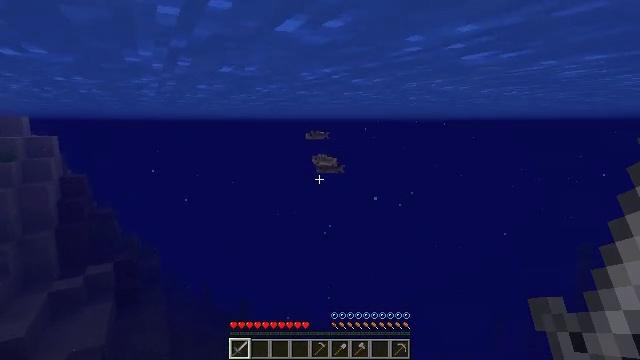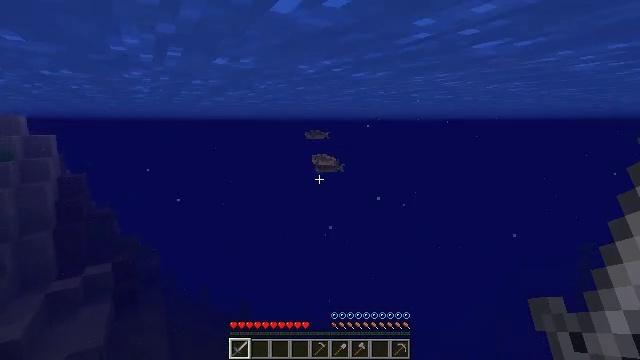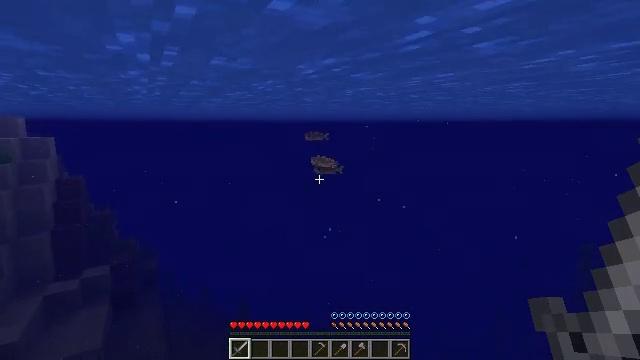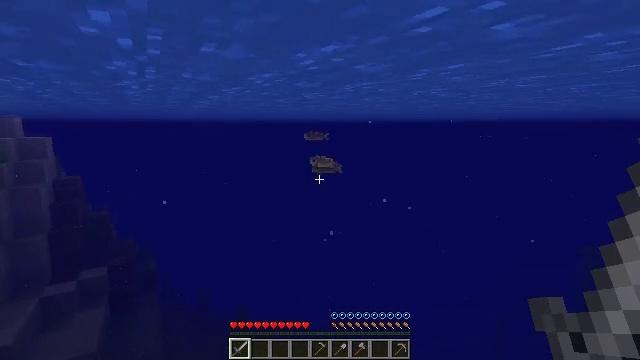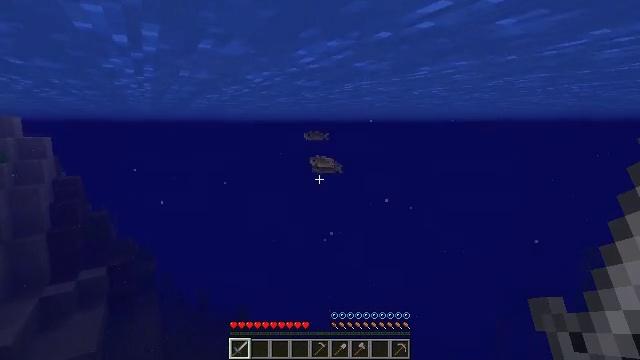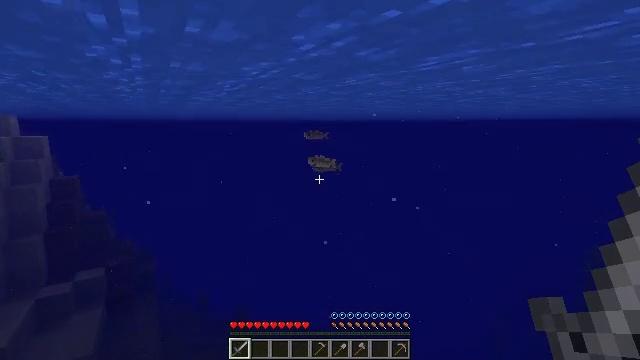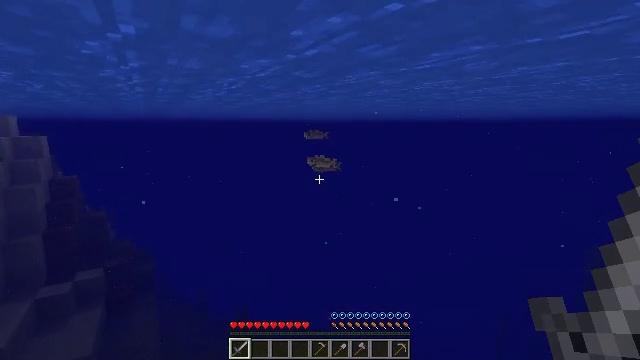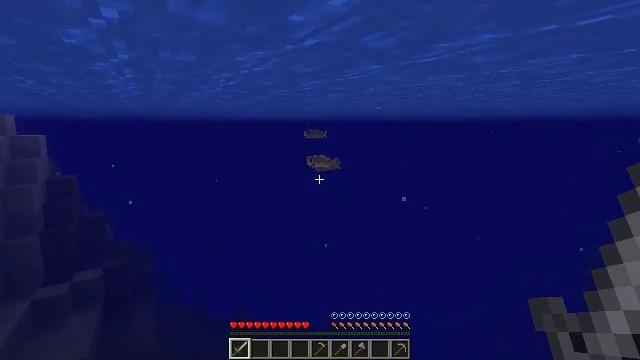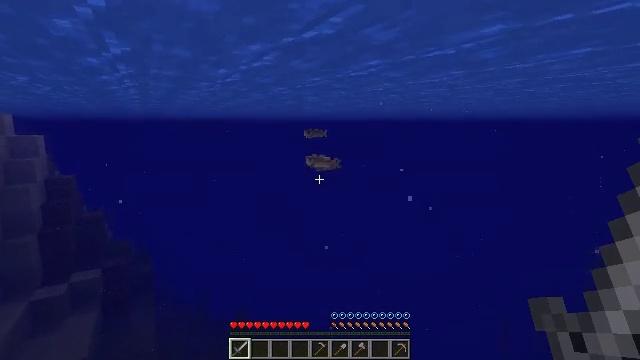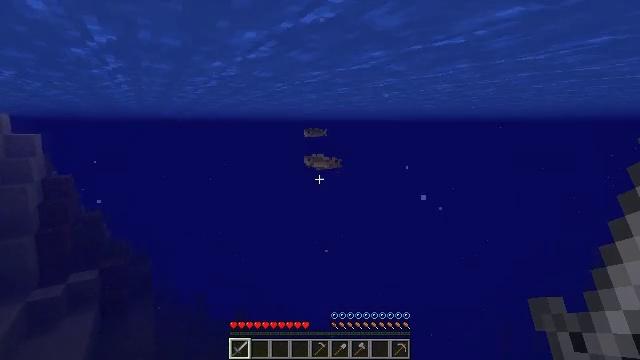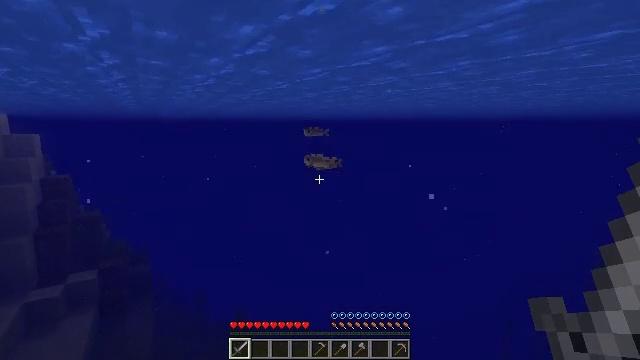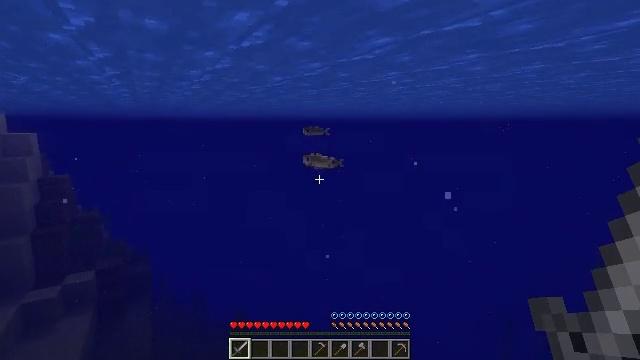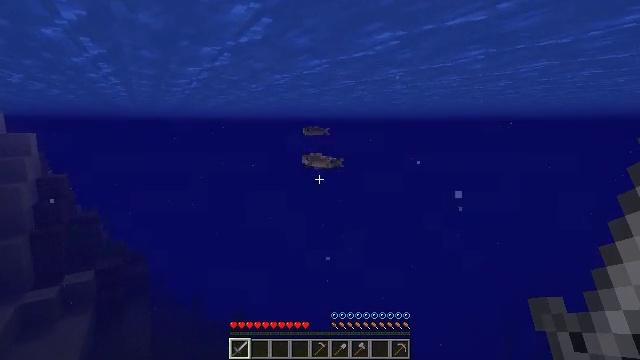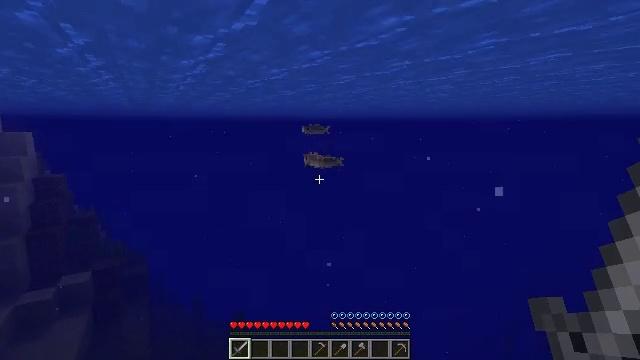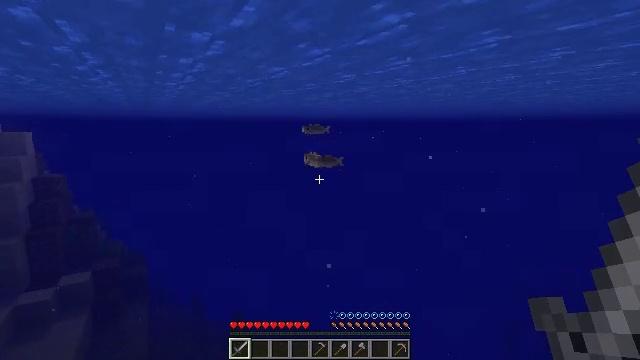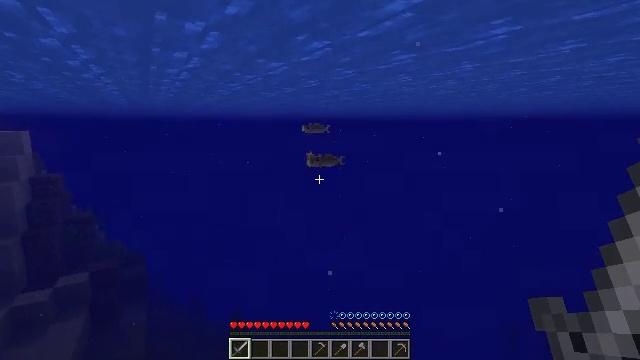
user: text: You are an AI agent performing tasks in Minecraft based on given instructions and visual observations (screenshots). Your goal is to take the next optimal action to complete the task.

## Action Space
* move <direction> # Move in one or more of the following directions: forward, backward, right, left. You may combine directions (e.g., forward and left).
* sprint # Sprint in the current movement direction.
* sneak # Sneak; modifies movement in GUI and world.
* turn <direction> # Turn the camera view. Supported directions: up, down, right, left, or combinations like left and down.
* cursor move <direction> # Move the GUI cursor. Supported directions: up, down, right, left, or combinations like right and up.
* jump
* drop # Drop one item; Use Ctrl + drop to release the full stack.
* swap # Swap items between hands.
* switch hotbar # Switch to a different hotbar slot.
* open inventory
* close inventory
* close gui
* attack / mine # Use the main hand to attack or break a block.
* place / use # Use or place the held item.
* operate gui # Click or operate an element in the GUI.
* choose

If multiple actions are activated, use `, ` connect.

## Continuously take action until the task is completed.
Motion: motion action
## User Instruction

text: Catch and defeat a cod.
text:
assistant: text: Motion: move forward
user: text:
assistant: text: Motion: move forward
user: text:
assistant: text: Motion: move forward
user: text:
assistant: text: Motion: move forward
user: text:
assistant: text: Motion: move forward
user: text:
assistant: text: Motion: move forward
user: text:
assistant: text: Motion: move forward
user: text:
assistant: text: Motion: move forward
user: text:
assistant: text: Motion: move forward
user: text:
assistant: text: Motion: move forward
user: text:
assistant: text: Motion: move forward
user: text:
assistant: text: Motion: move forward
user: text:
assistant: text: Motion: move forward
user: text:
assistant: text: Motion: move forward
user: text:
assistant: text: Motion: move forward
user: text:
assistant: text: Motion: move forward
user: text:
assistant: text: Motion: move forward
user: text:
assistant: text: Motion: move forward
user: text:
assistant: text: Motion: move forward
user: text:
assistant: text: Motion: move forward
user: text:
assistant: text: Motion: move forward
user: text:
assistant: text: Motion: move forward
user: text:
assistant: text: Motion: move forward
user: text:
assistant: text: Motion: move forward
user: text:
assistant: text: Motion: move forward
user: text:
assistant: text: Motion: move forward
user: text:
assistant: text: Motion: move forward
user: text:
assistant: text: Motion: move forward
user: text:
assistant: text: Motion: move forward
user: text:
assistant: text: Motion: move forward